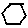
Label: hexagon